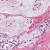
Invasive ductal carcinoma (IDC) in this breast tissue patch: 1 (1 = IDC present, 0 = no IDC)